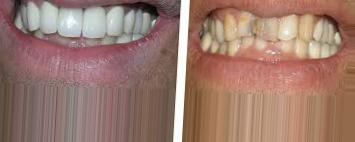
Condition: Tooth Discoloration